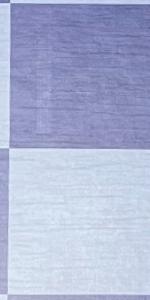
Label: Empty